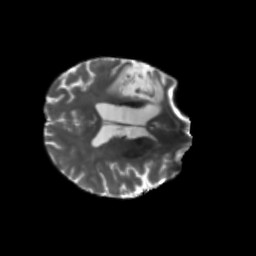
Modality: T2w
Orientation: axial
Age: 64
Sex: female
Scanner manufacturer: siemens
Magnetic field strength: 3 T
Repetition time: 5.47 s
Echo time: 0.0854 s